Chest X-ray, AP view. Patient: 18 years old, sex M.
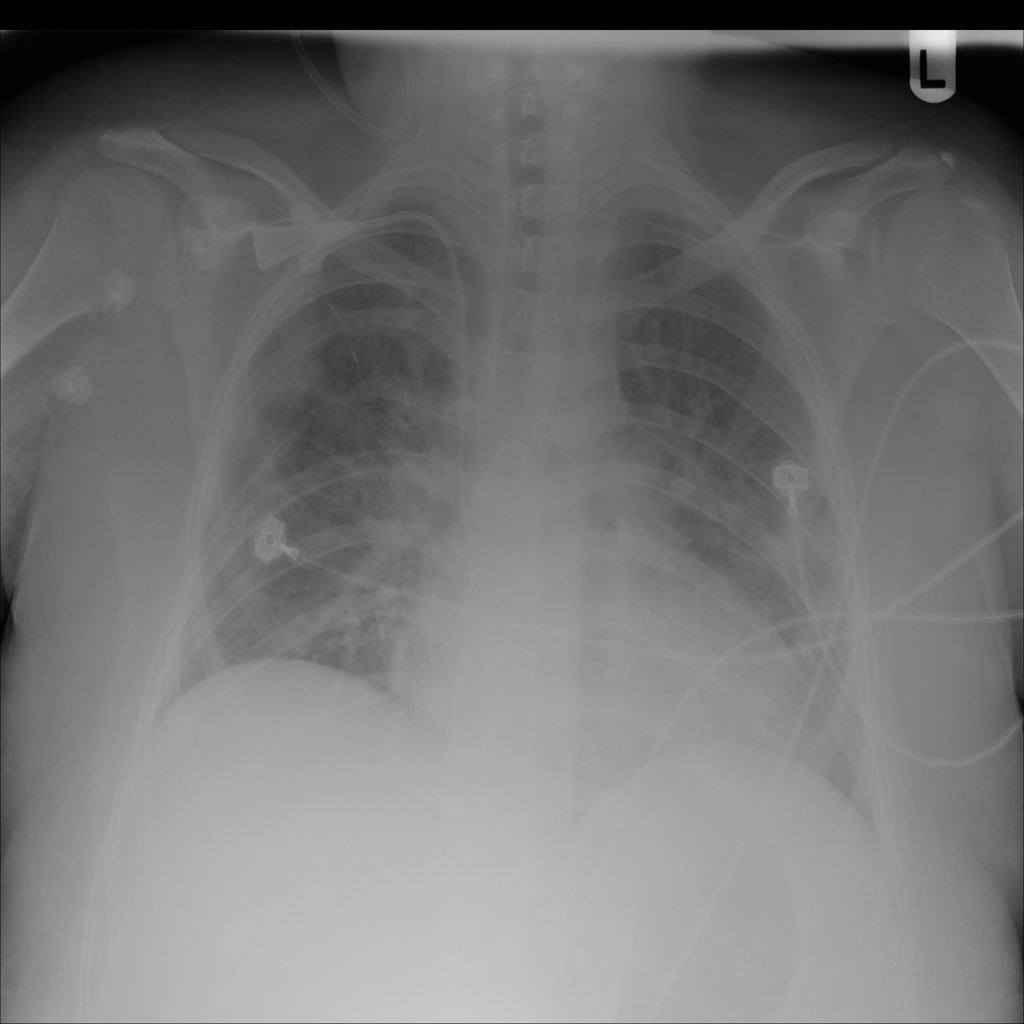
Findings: Infiltration